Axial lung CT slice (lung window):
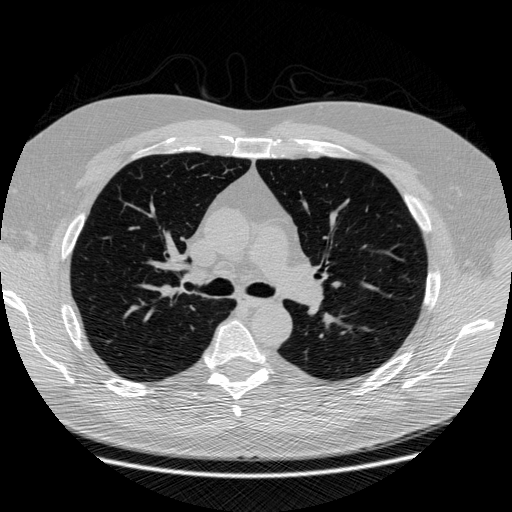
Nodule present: no